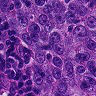
Metastatic tissue present: yes